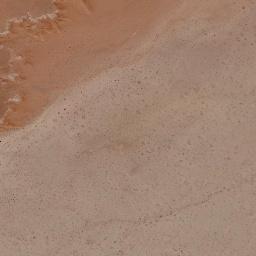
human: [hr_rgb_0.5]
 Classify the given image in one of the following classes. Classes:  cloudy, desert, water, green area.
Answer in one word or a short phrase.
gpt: desert